Question: This is my code:
'''
import webapp2
class Index(webapp2.RequestHandler):
def get_cookie(self, name, notfound=""):
return self.request.cookies.get(name, notfound)
def get(self):
self.response.headers['Content-Type'] = 'text/plain'
self.response.headers.add_header('Set-Cookie', "Foo=Hello World!")
self.response.headers.add_header('Set-Cookie', "Bar=With, Commas")
txt1 = self.get_cookie("Foo", "Foo cookie not found!")
txt2 = self.get_cookie("Bar", "Bar cookie not found!")
self.response.out.write(txt1 + " " + txt2)
app = webapp2.WSGIApplication([('/', Index)], debug=True)
'''
The code will output, but it has trouble outputting...

The browser doesn't even escape spaces... What should I do to display the cookie values correctly?
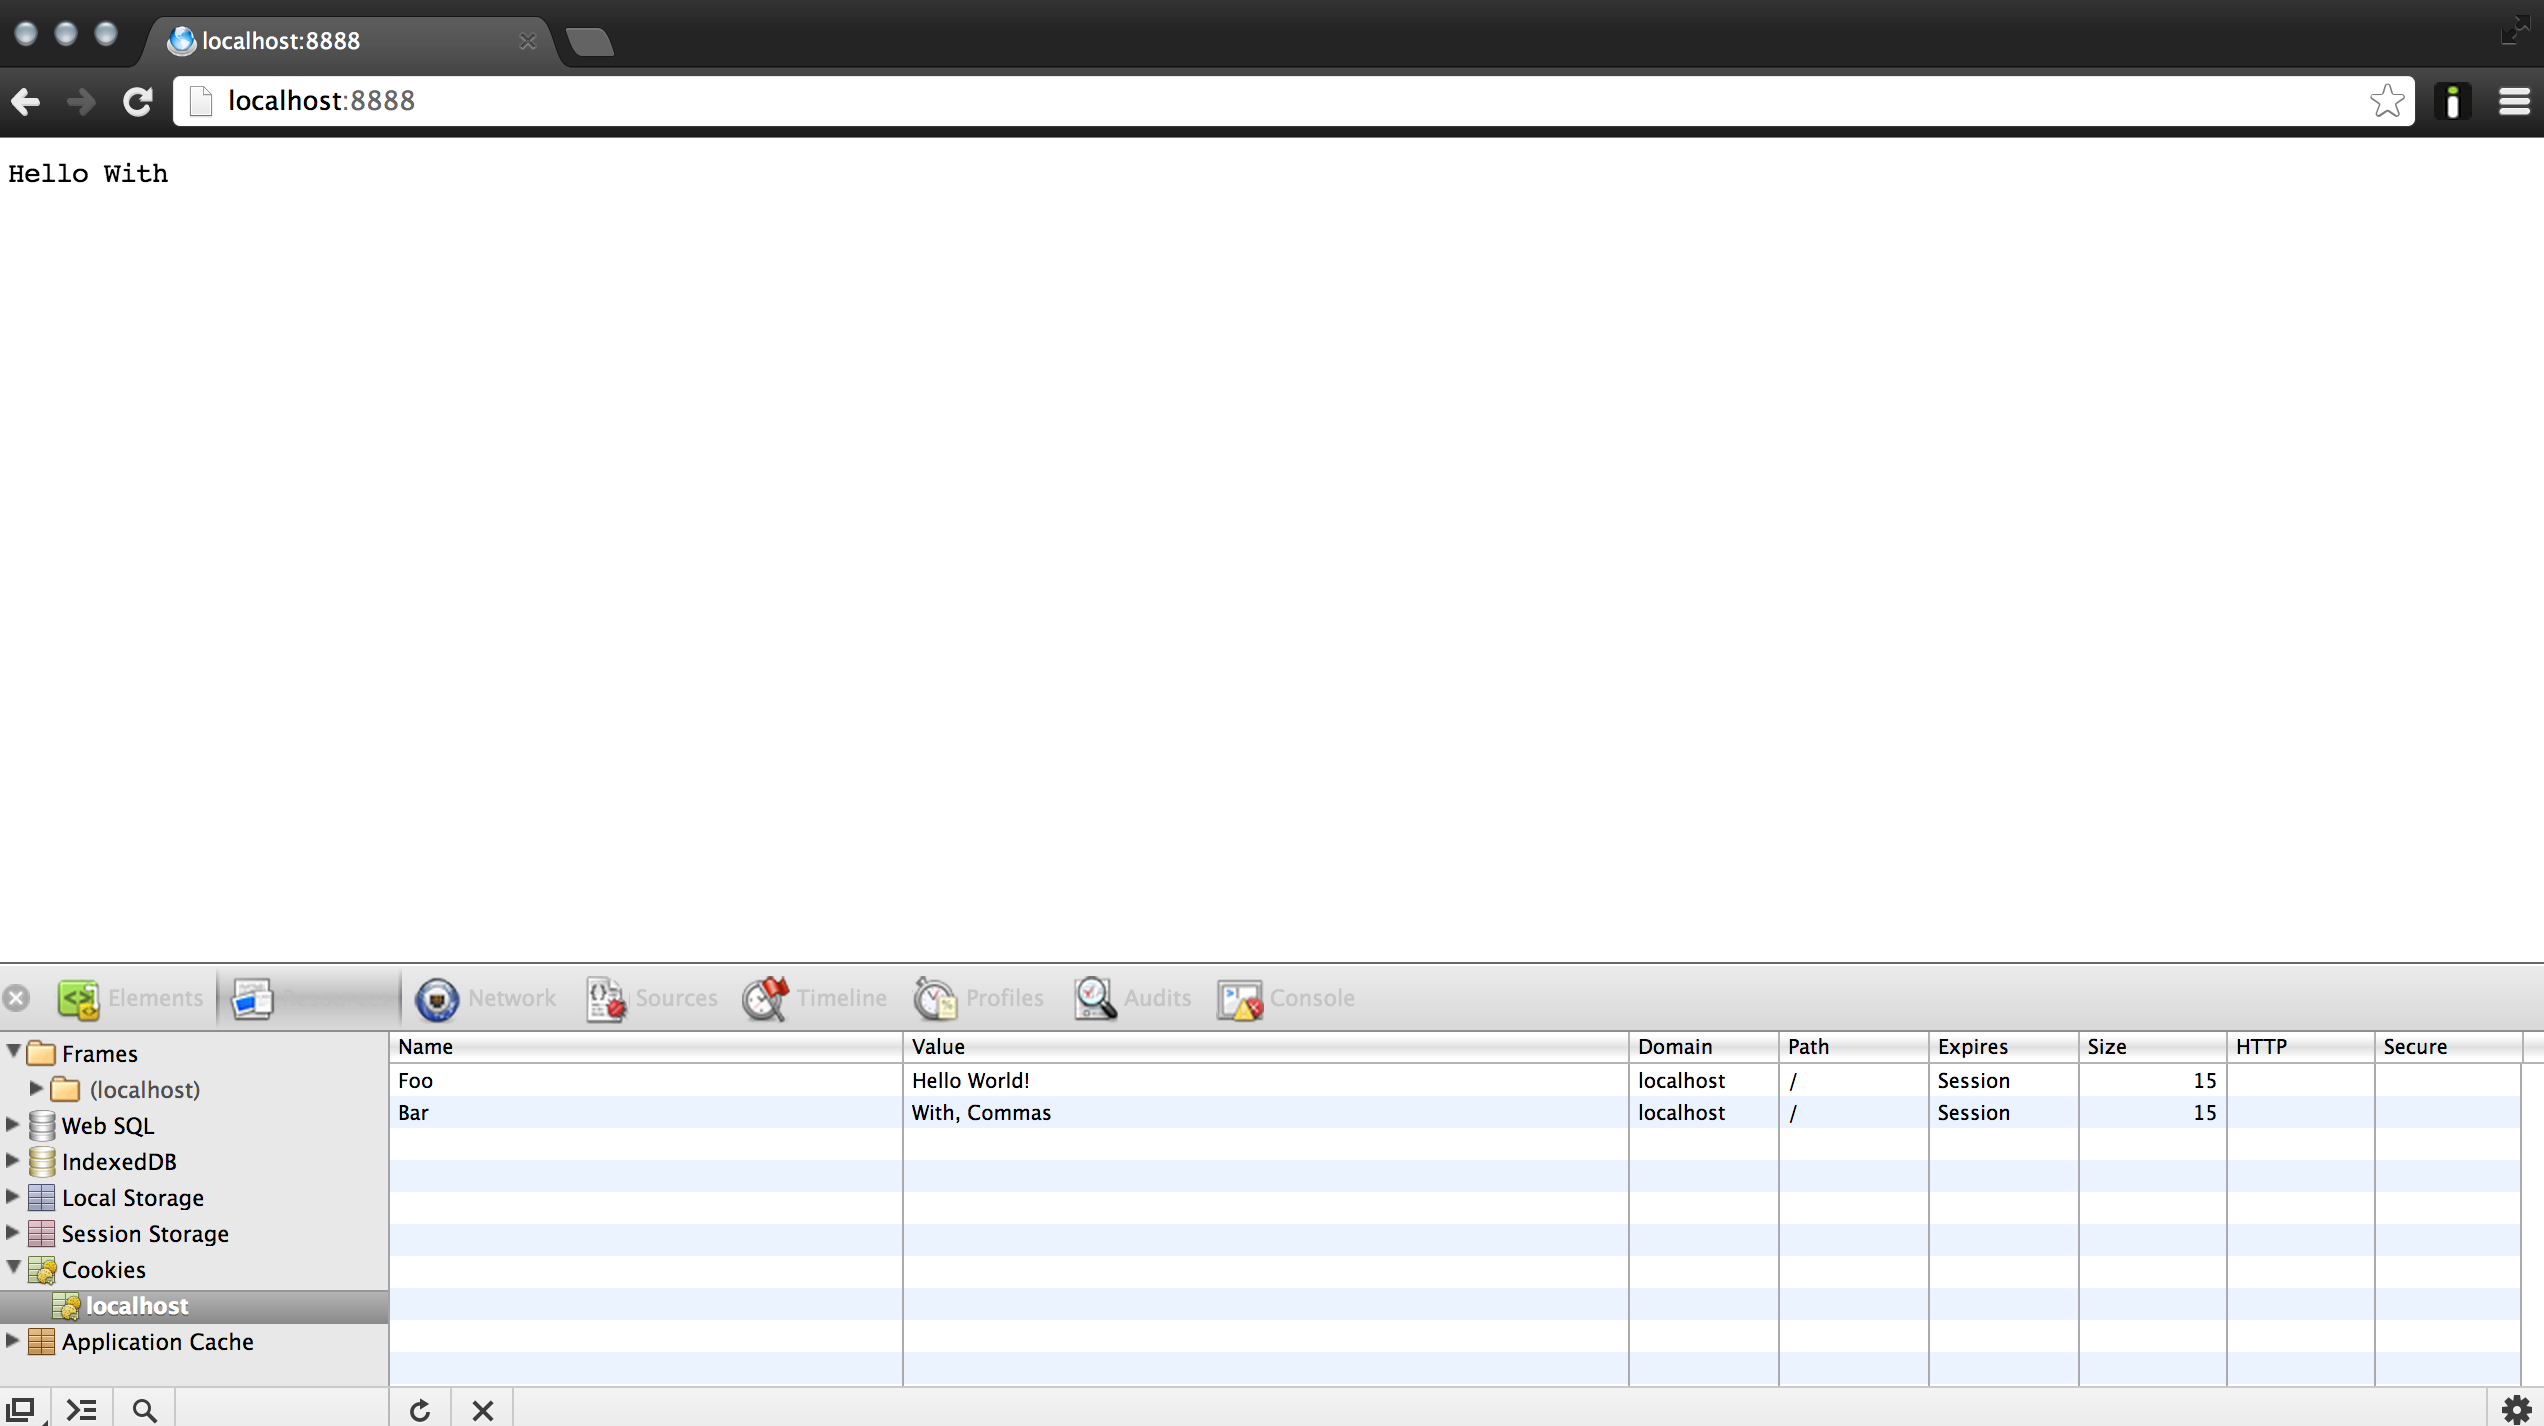
Answer: You want to use the response <URL> instead:
'''
def get(self):
self.response.headers['Content-Type'] = 'text/plain'
self.response.set_cookie('Foo', 'Hello World!)
self.response.set_cookie('Foo', 'With, Commas')
'''
which takes care of proper escaping, etc.